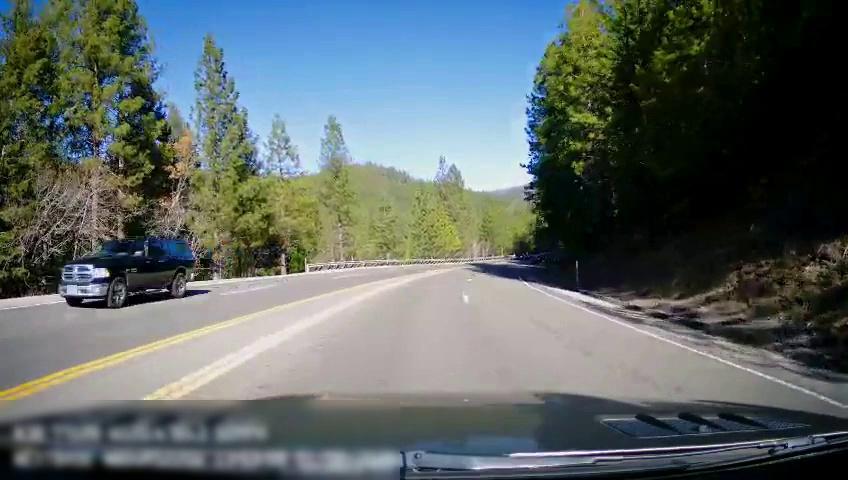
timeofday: Day
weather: Sunny
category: Drivable Space
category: Vehicles | SUV
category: Vehicles | Car
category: Lanes | Opposite Lane
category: Lanes | Alternate Lane
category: Lanes | Current Lane
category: Lanes | Opposite Lane
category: Lanes | Current Lane
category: Lanes | Alternate Lane
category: Lanes | Opposite Lane
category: Lanes | Opposite Lane